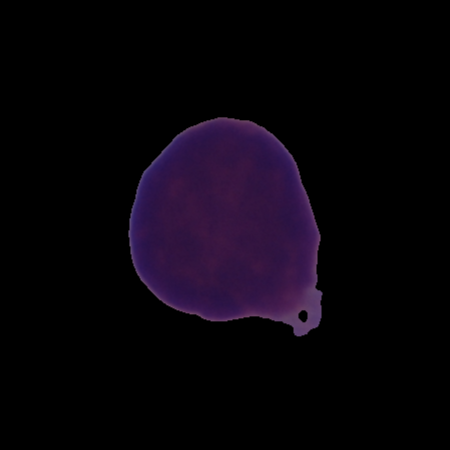
Label: healthy